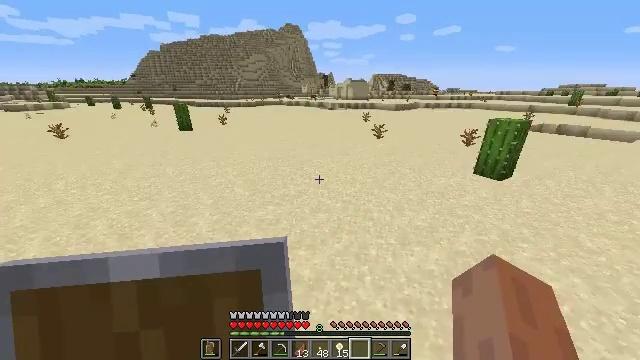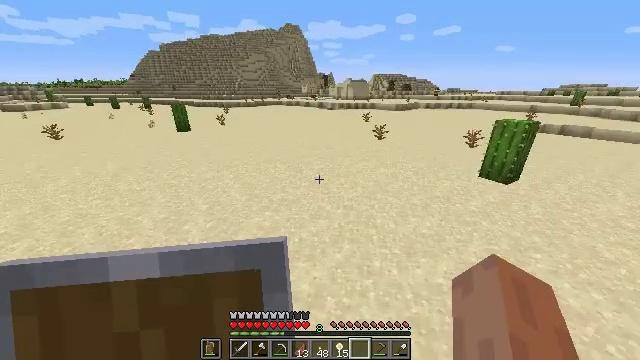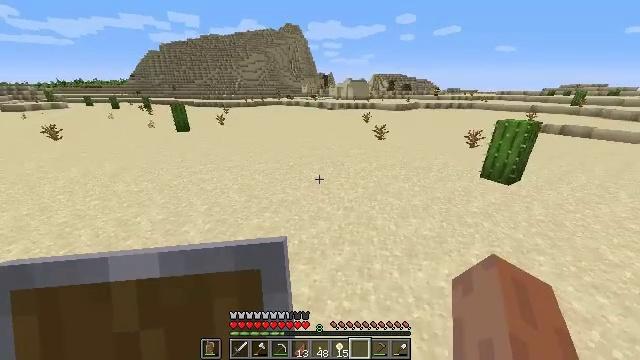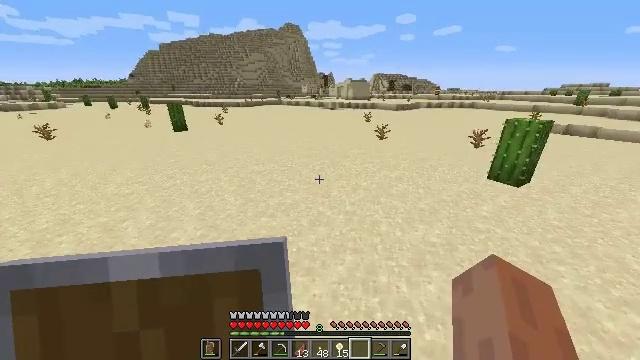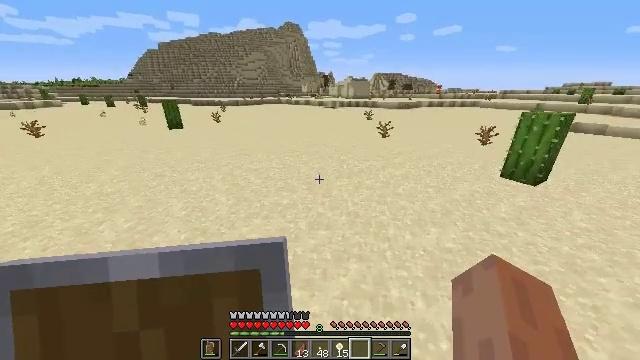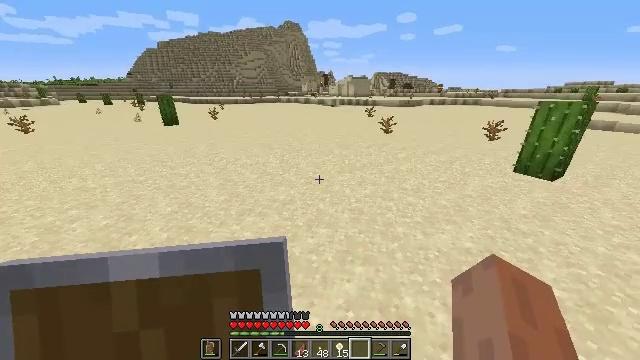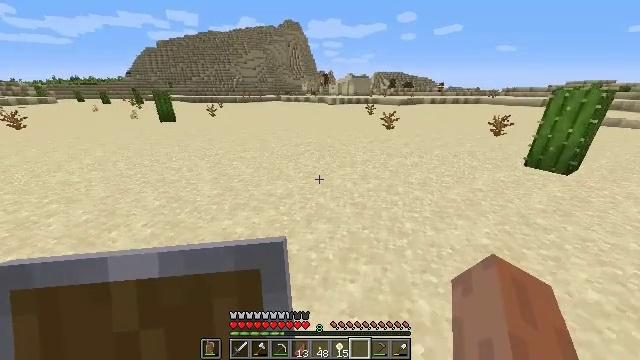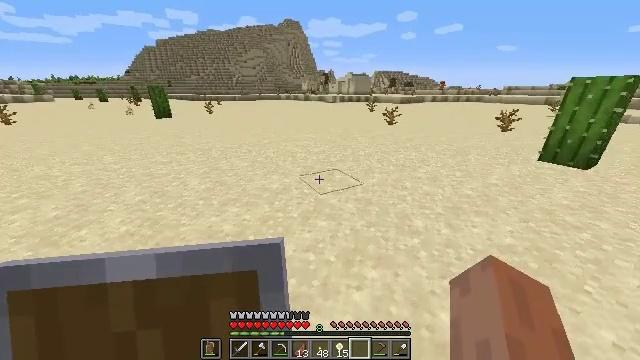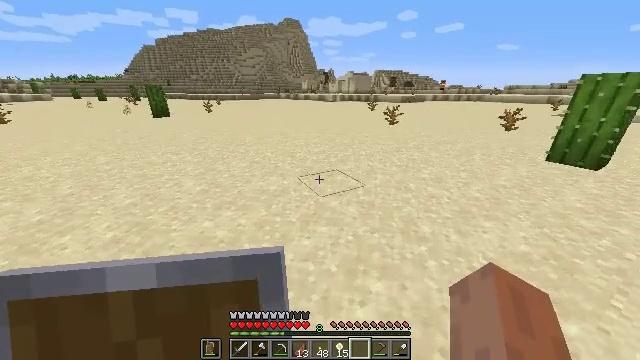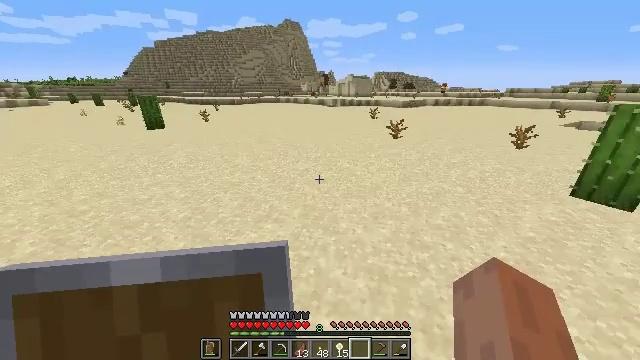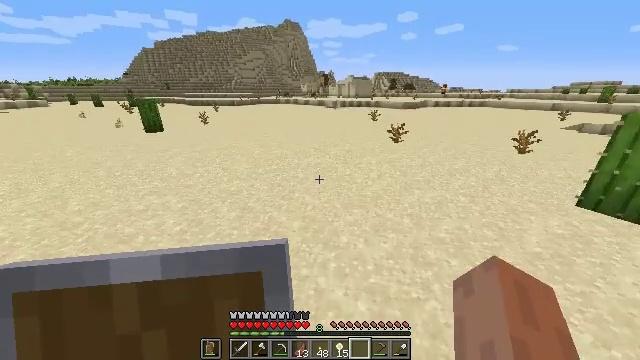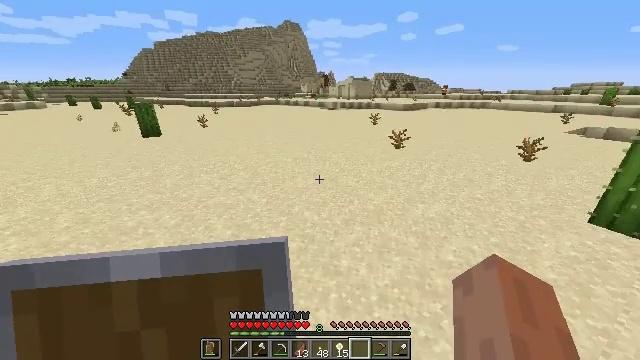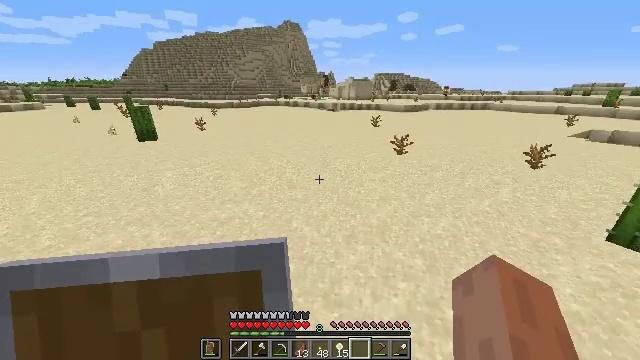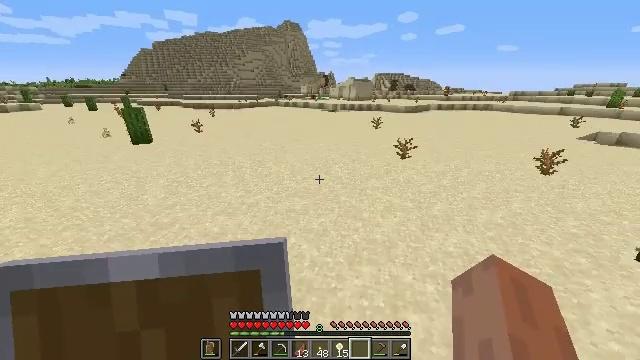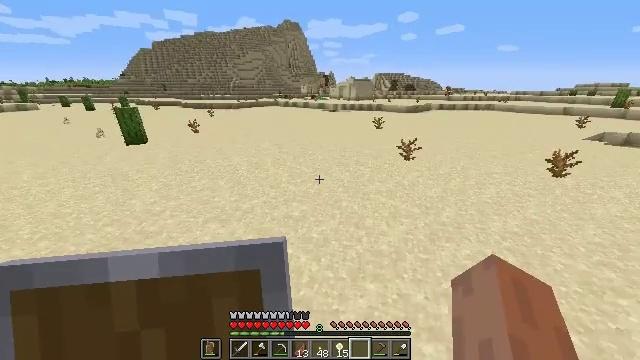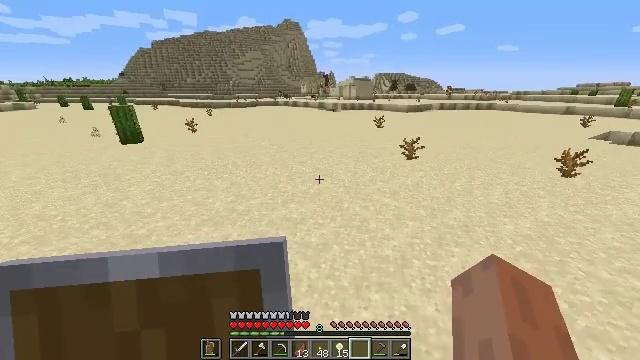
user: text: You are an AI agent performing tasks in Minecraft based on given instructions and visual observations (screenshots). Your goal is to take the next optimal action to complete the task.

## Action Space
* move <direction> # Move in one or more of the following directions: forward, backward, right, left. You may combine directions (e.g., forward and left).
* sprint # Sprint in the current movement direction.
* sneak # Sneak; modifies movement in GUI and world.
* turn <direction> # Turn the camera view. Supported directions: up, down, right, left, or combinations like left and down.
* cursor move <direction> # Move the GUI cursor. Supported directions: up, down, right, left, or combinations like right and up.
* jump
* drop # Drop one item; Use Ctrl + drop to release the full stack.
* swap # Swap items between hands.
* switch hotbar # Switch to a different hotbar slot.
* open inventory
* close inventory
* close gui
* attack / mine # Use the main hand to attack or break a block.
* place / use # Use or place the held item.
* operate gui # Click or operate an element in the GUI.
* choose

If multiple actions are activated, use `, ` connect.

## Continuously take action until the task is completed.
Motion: motion action
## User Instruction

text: Attack the potted dead bush to break it.
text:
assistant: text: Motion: move forward, jump
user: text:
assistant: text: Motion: move forward, jump
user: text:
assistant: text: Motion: move forward, jump
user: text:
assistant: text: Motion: move forward, jump
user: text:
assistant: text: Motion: move forward, jump
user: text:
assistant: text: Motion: move forward, jump
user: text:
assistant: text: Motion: move forward, jump
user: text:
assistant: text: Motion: move forward, jump
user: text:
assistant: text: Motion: move forward, jump
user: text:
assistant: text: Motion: move forward, jump
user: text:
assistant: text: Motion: move forward, jump
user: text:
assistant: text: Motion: move forward, jump
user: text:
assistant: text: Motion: move forward, jump
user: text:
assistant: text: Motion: move forward, jump
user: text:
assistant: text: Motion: move forward, jump
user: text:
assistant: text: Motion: move forward, jump
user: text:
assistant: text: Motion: move forward, jump
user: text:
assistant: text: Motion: move forward, jump
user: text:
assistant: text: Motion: move forward, jump
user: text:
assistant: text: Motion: move forward, jump
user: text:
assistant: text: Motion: move forward, jump
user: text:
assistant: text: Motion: move forward, jump
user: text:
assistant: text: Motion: move forward, jump
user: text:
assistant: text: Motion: move forward, jump
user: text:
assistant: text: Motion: move forward, jump
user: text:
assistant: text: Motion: move forward, jump
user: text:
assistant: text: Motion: move forward, jump
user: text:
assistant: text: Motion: move forward, jump
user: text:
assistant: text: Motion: move forward, jump
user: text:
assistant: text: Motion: move forward, jump